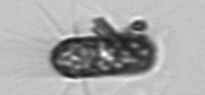
Label: Corethron_hystrix